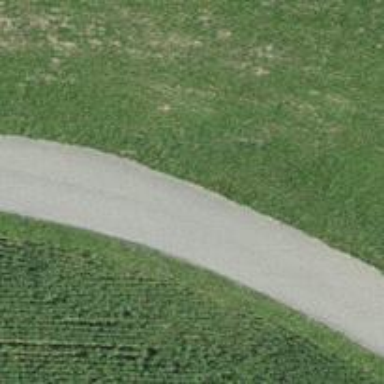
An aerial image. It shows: Unclassified road with asphalt surface.